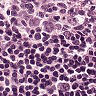
Metastatic tissue present: no